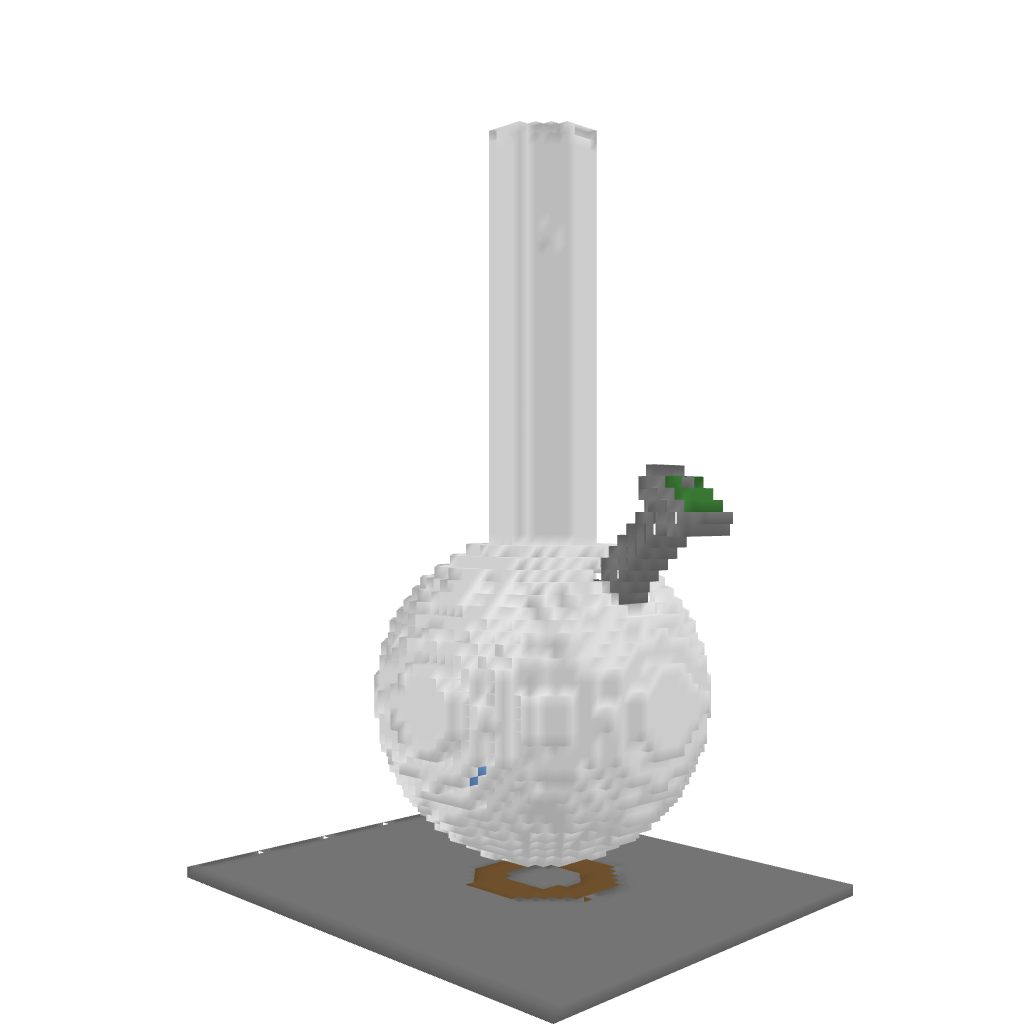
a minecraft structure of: Sly's bong bad low quality